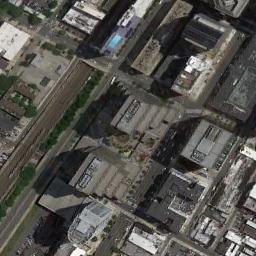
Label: commercial_area